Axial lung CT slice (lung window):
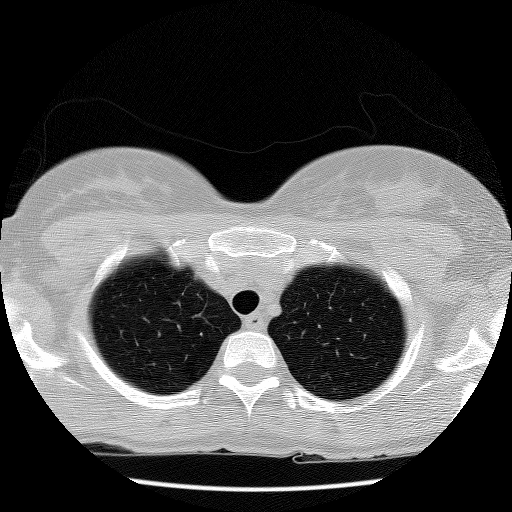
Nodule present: no